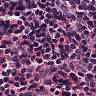
Metastatic tissue present: no